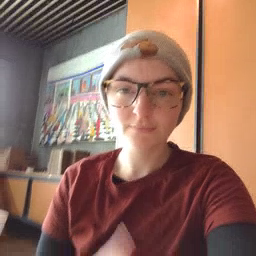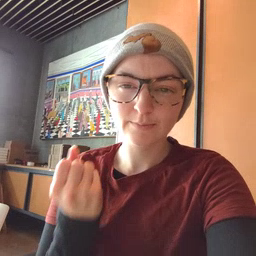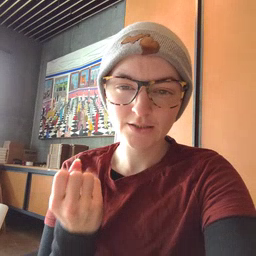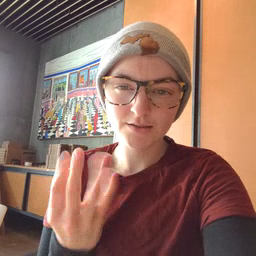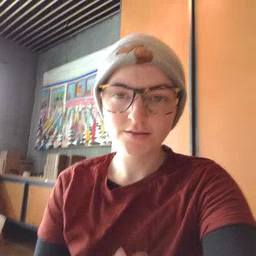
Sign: many